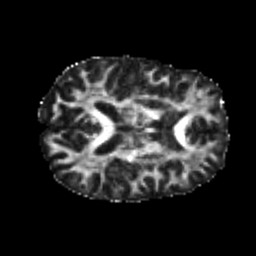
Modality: FA
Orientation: axial
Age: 23
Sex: male
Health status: healthy
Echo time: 0.074 s